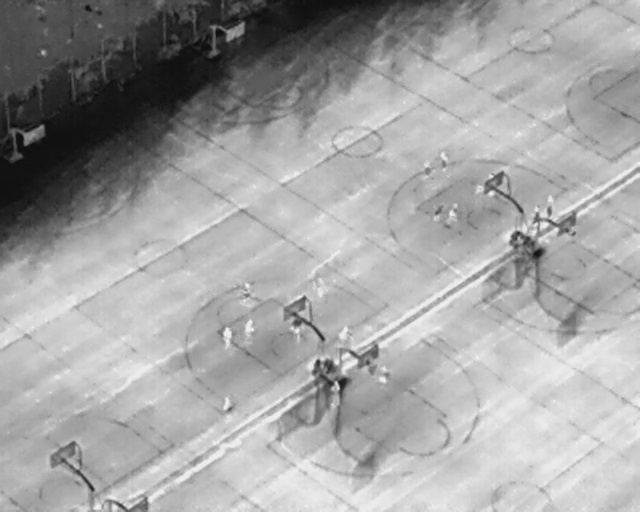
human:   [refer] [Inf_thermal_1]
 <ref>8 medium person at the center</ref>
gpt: <box>[[33, 64, 37, 66, 2], [37, 63, 40, 65, 2], [37, 56, 40, 57, 2], [65, 32, 68, 34, 2], [67, 30, 70, 32, 174], [66, 40, 70, 42, 29], [44, 63, 48, 65, 2], [47, 54, 51, 56, 169]]</box>

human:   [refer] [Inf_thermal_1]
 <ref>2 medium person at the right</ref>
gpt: <box>[[68, 40, 72, 42, 2], [84, 38, 87, 40, 2]]</box>

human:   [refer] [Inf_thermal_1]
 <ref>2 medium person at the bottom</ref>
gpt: <box>[[33, 78, 37, 80, 2], [58, 71, 61, 74, 2]]</box>